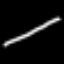
Label: line